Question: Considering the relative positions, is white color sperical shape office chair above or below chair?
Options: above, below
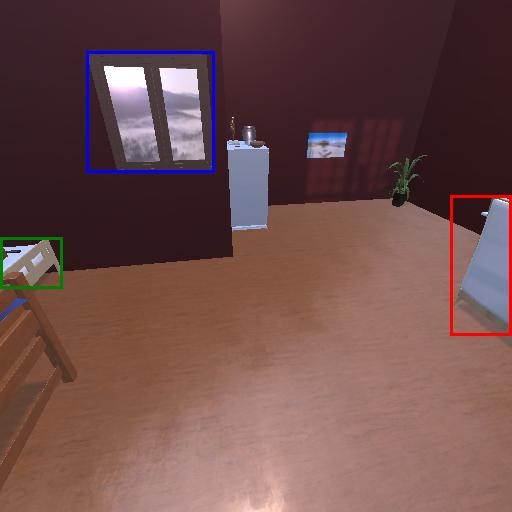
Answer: above